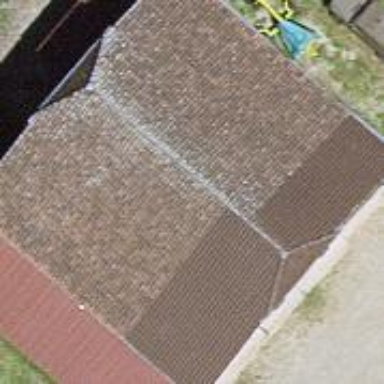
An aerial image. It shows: Shed.